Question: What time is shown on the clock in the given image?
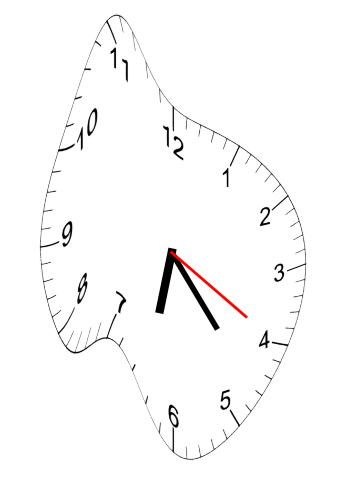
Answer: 06:23:20